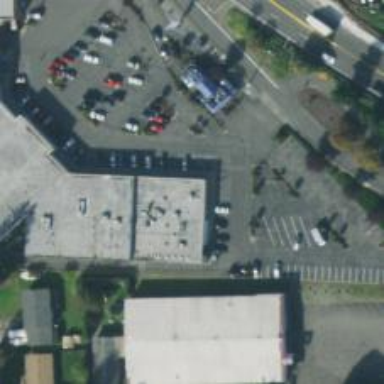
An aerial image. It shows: Convenience shop.